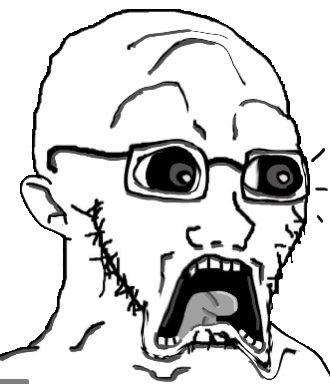
Label: 5_Soyjak